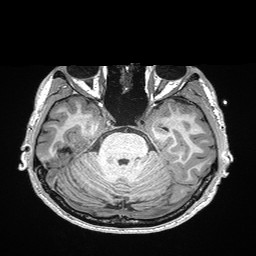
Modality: T1w
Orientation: coronal
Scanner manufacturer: siemens
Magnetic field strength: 3 T
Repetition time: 2.3 s
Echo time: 0.00298 s